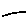
Label: line